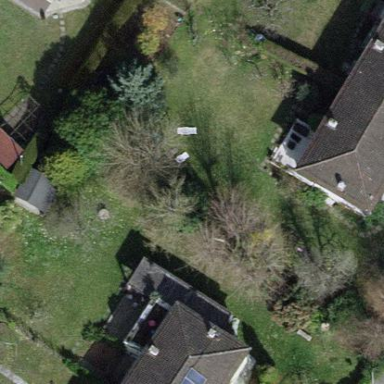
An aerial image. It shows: Garden enclosed by fence.